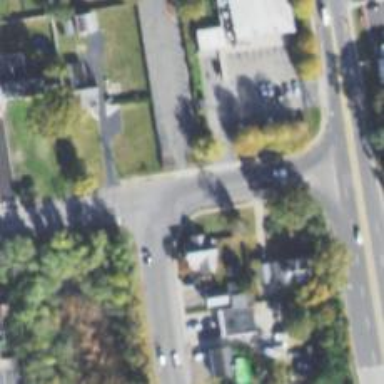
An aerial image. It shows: Secondary road with cloverleaf junction.